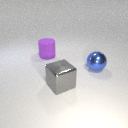
large blue metal sphere to the right of large purple rubber cylinder